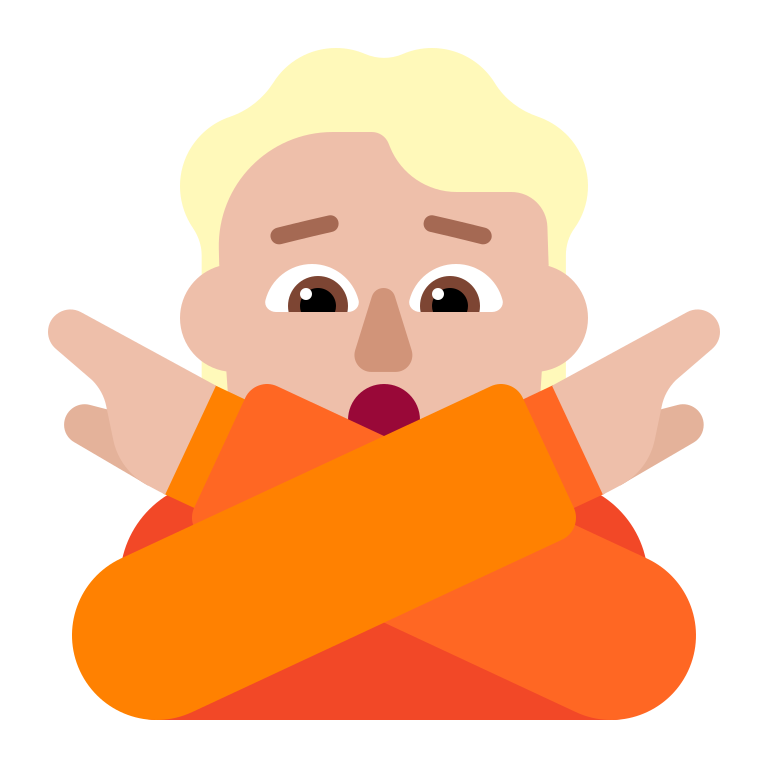
person gesturing no flat  light